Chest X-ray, PA view. Patient: 43 years old, sex M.
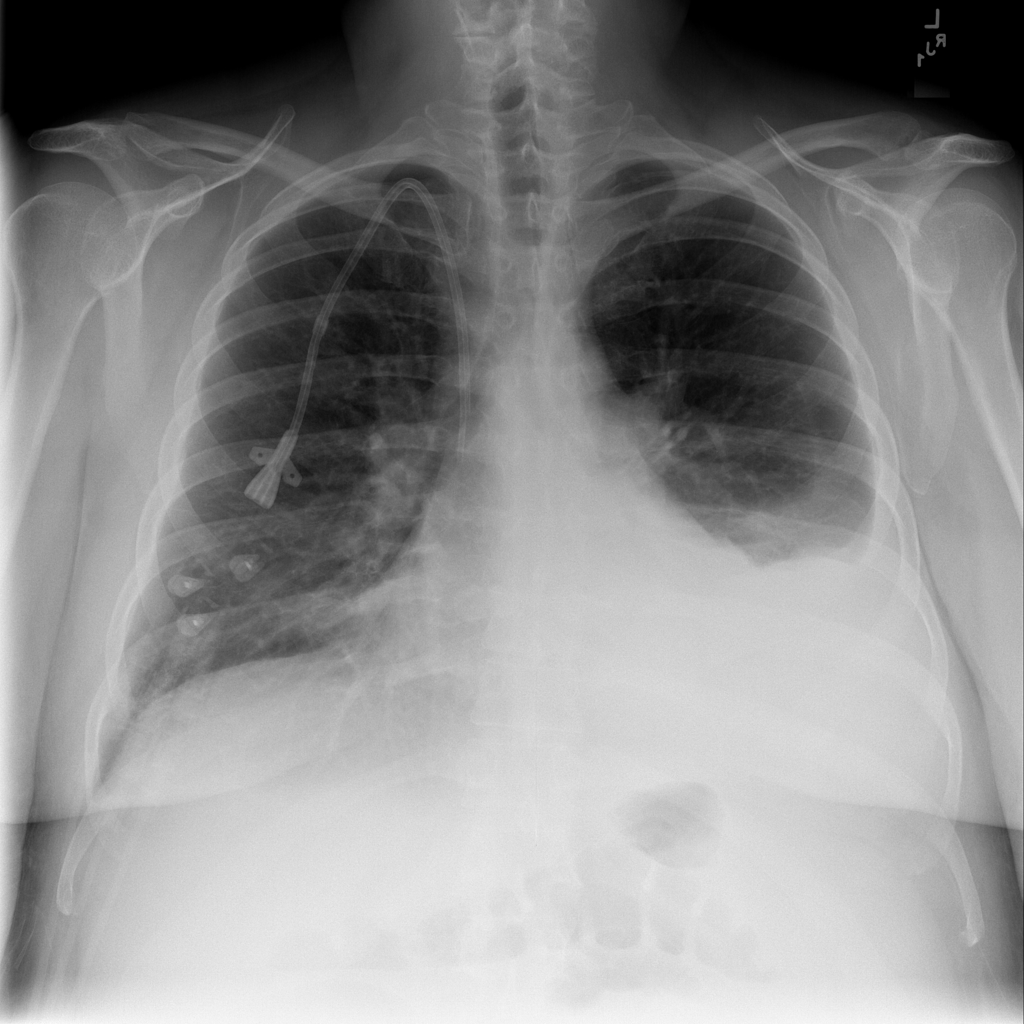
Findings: Atelectasis, Effusion, Infiltration